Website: crate-barrel
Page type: cart
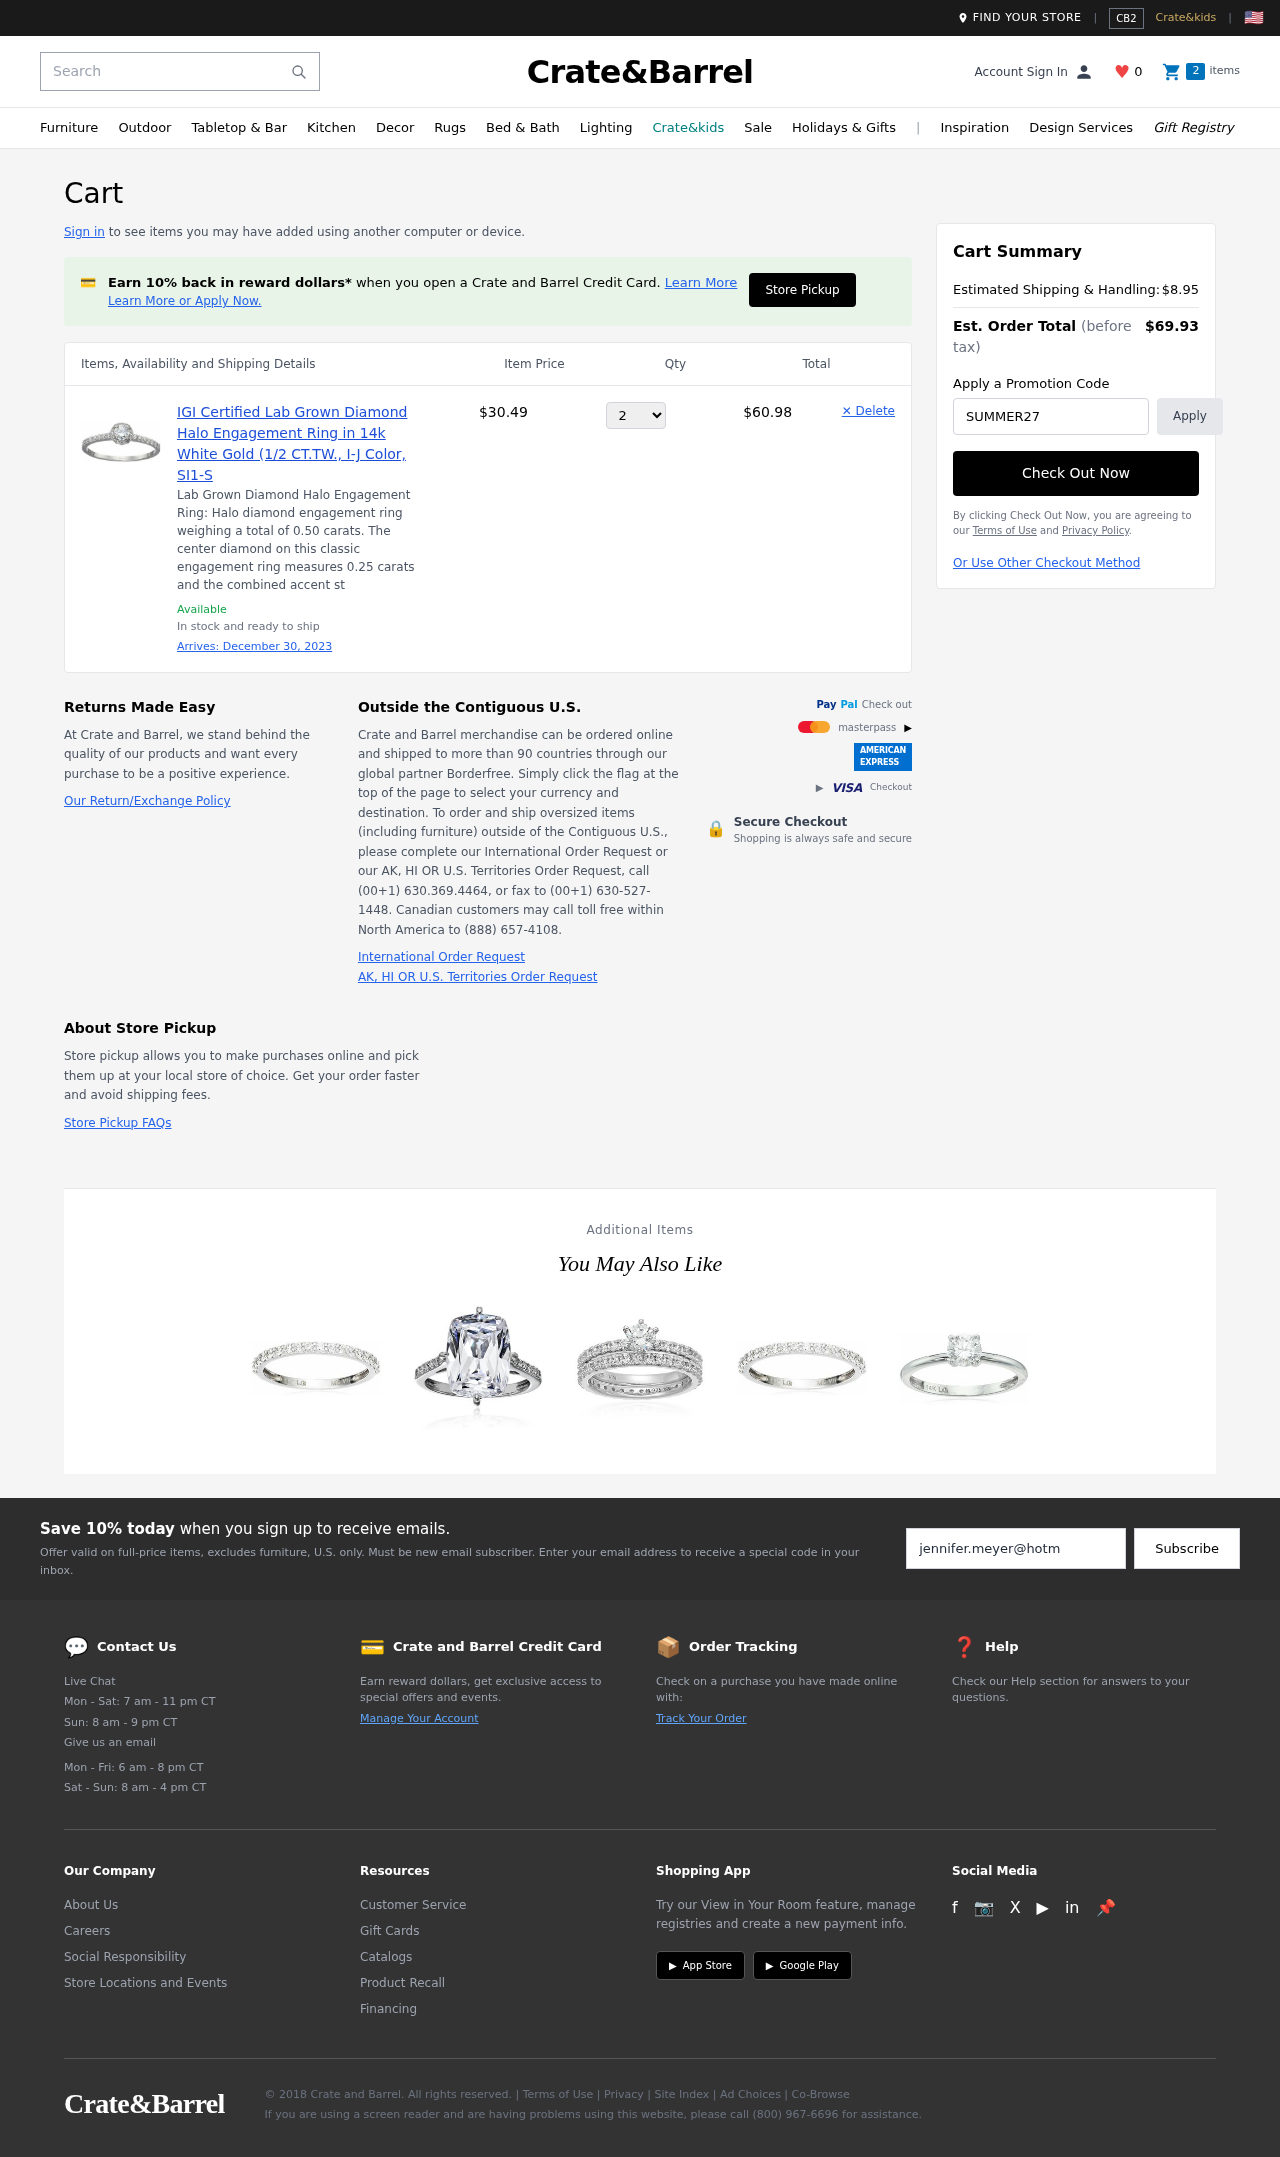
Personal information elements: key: PII_PROMO_CODE
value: SUMMER27
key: PII_EMAIL
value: jennifer.meyer@hotmail.com
Product elements: key: PRODUCT1_DESC
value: Lab Grown Diamond Halo Engagement Ring: Halo diamond engagement ring weighing a total of 0.50 carats. The center diamond on this classic engagement ring measures 0.25 carats and the combined accent st
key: PRODUCT1_NAME
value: IGI Certified Lab Grown Diamond Halo Engagement Ring in 14k White Gold (1/2 CT.TW., I-J Color, SI1-S
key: PRODUCT1_PRICE
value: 30.49
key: PRODUCT1_QUANTITY
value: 2
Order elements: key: ORDER_DELIVERY_DATE
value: December 30, 2023
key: ORDER_SUBTOTAL
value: $60.98
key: ORDER_SHIPPING_COST
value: $8.95
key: ORDER_TOTAL
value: $69.93